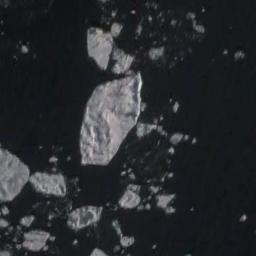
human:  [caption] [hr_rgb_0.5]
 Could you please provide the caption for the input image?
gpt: There are many ice on the black sea .

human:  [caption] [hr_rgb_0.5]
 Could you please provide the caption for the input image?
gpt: A large piece of sea ice and some small pieces of ice sea float in the deep blue sea .

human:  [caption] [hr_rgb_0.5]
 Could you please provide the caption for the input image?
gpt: A large block of ice and sparse small pieces of ice float on the deep blue sea .

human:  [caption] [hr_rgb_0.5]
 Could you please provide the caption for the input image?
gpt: There are sea ice of different shapes and sizes .

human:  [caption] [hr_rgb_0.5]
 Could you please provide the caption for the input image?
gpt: There are some blocks of sea ice .